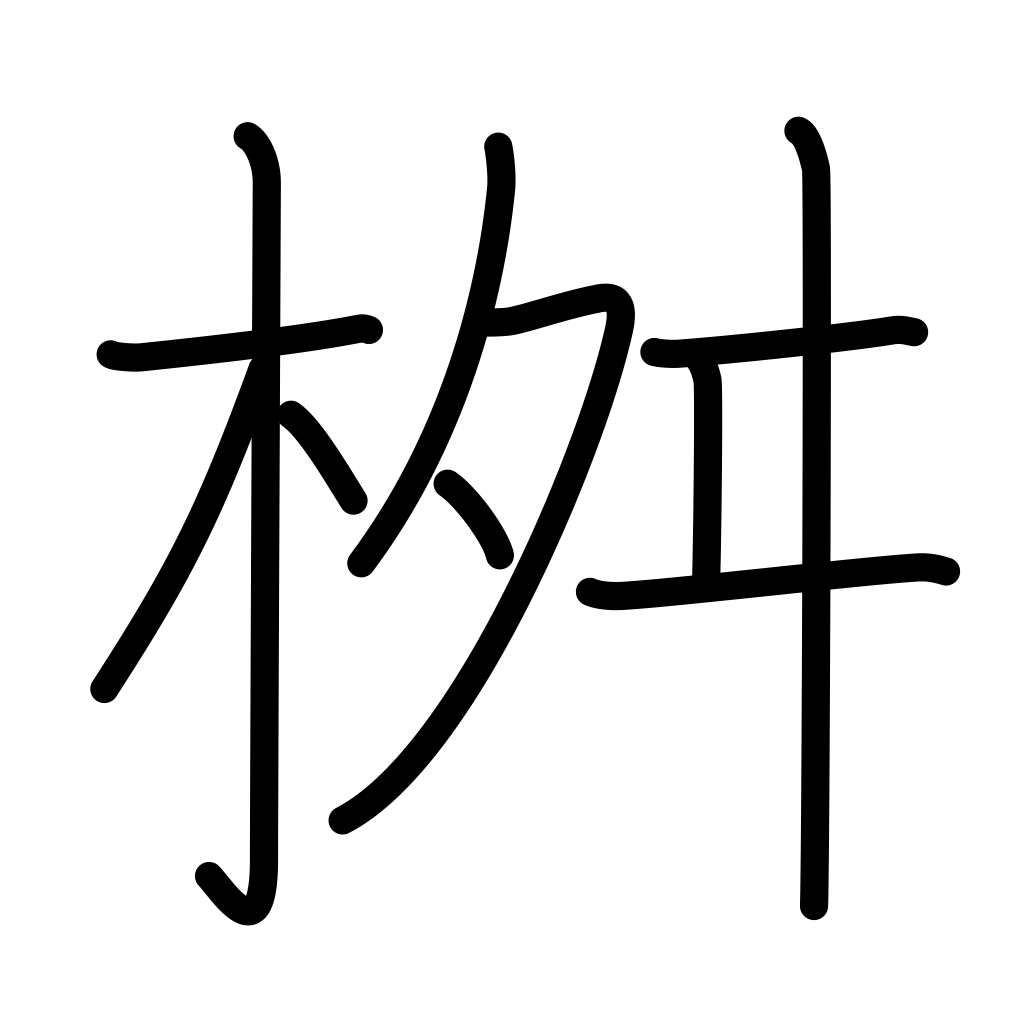
Meaning: measuring box